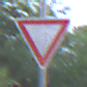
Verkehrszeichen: VorfahrtGewaehren
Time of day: SunriseSunset
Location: Outdoor (Urban)
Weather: PartlyCloudy
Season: NotSpecified
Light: Natural